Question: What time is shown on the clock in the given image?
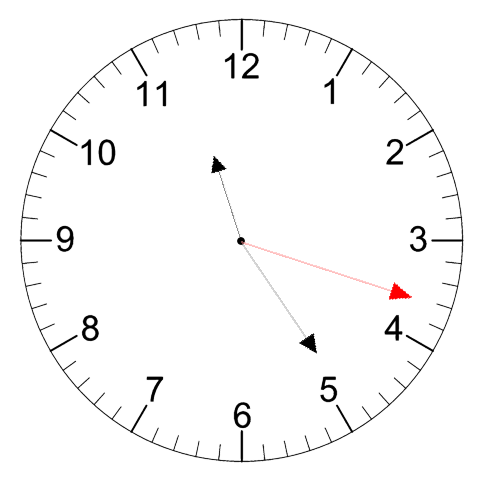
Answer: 11:24:18